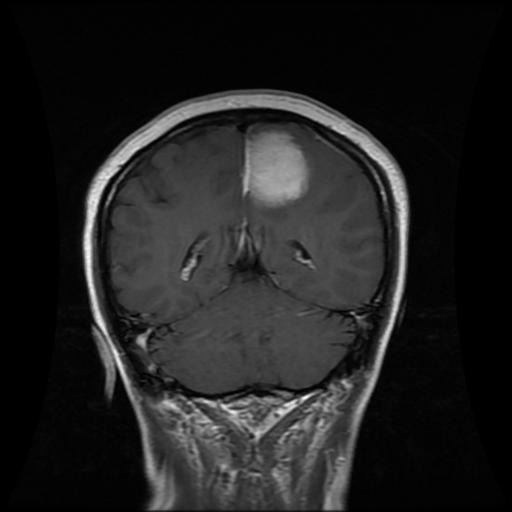
Label: meningioma